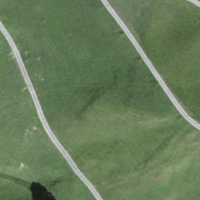
EUNIS habitat code: 23
Species observed at this site:
Milvus milvus
Ficaria verna